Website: apple
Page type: customer-info-address
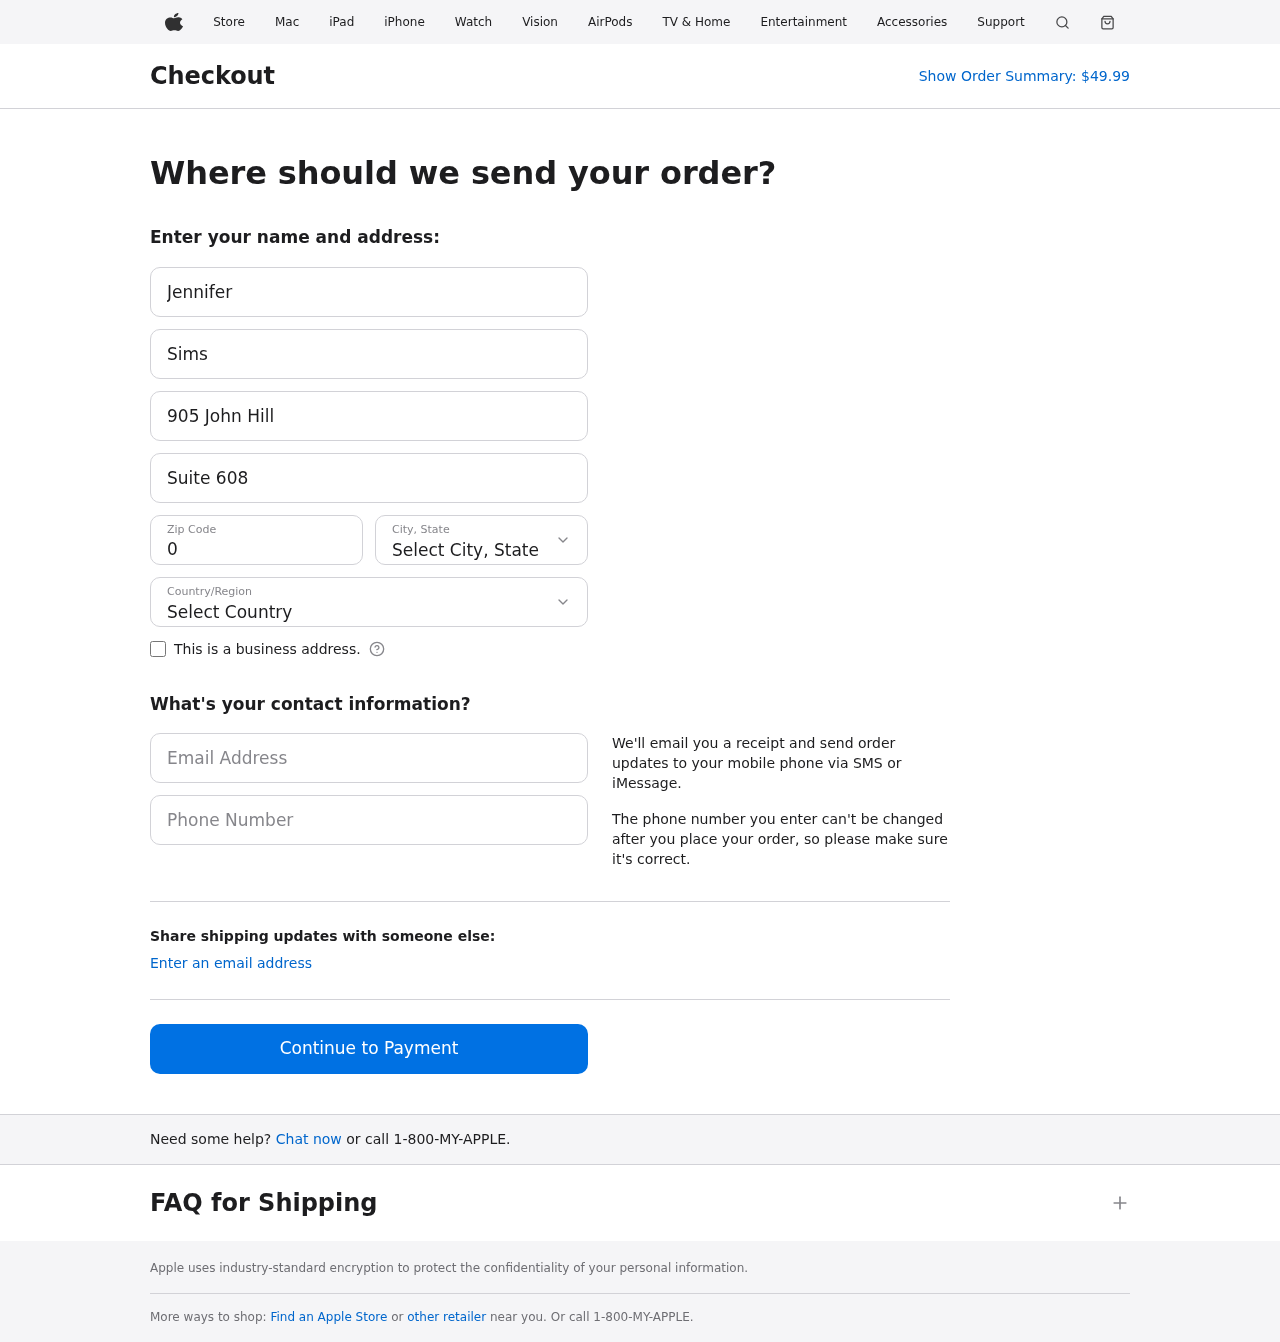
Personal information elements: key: PII_CITY_STATE
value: Port Jenniferton, MD
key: PII_COUNTRY
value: United States
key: PII_EMAIL
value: jsims@hotmail.com
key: PII_FIRSTNAME
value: Jennifer
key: PII_LASTNAME
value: Sims
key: PII_PHONE
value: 3073160677
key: PII_POSTCODE
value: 09385
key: PII_STREET
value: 905 John Hill
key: PII_STREET2
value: Suite 608
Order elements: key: ORDER_TOTAL
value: $49.99